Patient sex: M
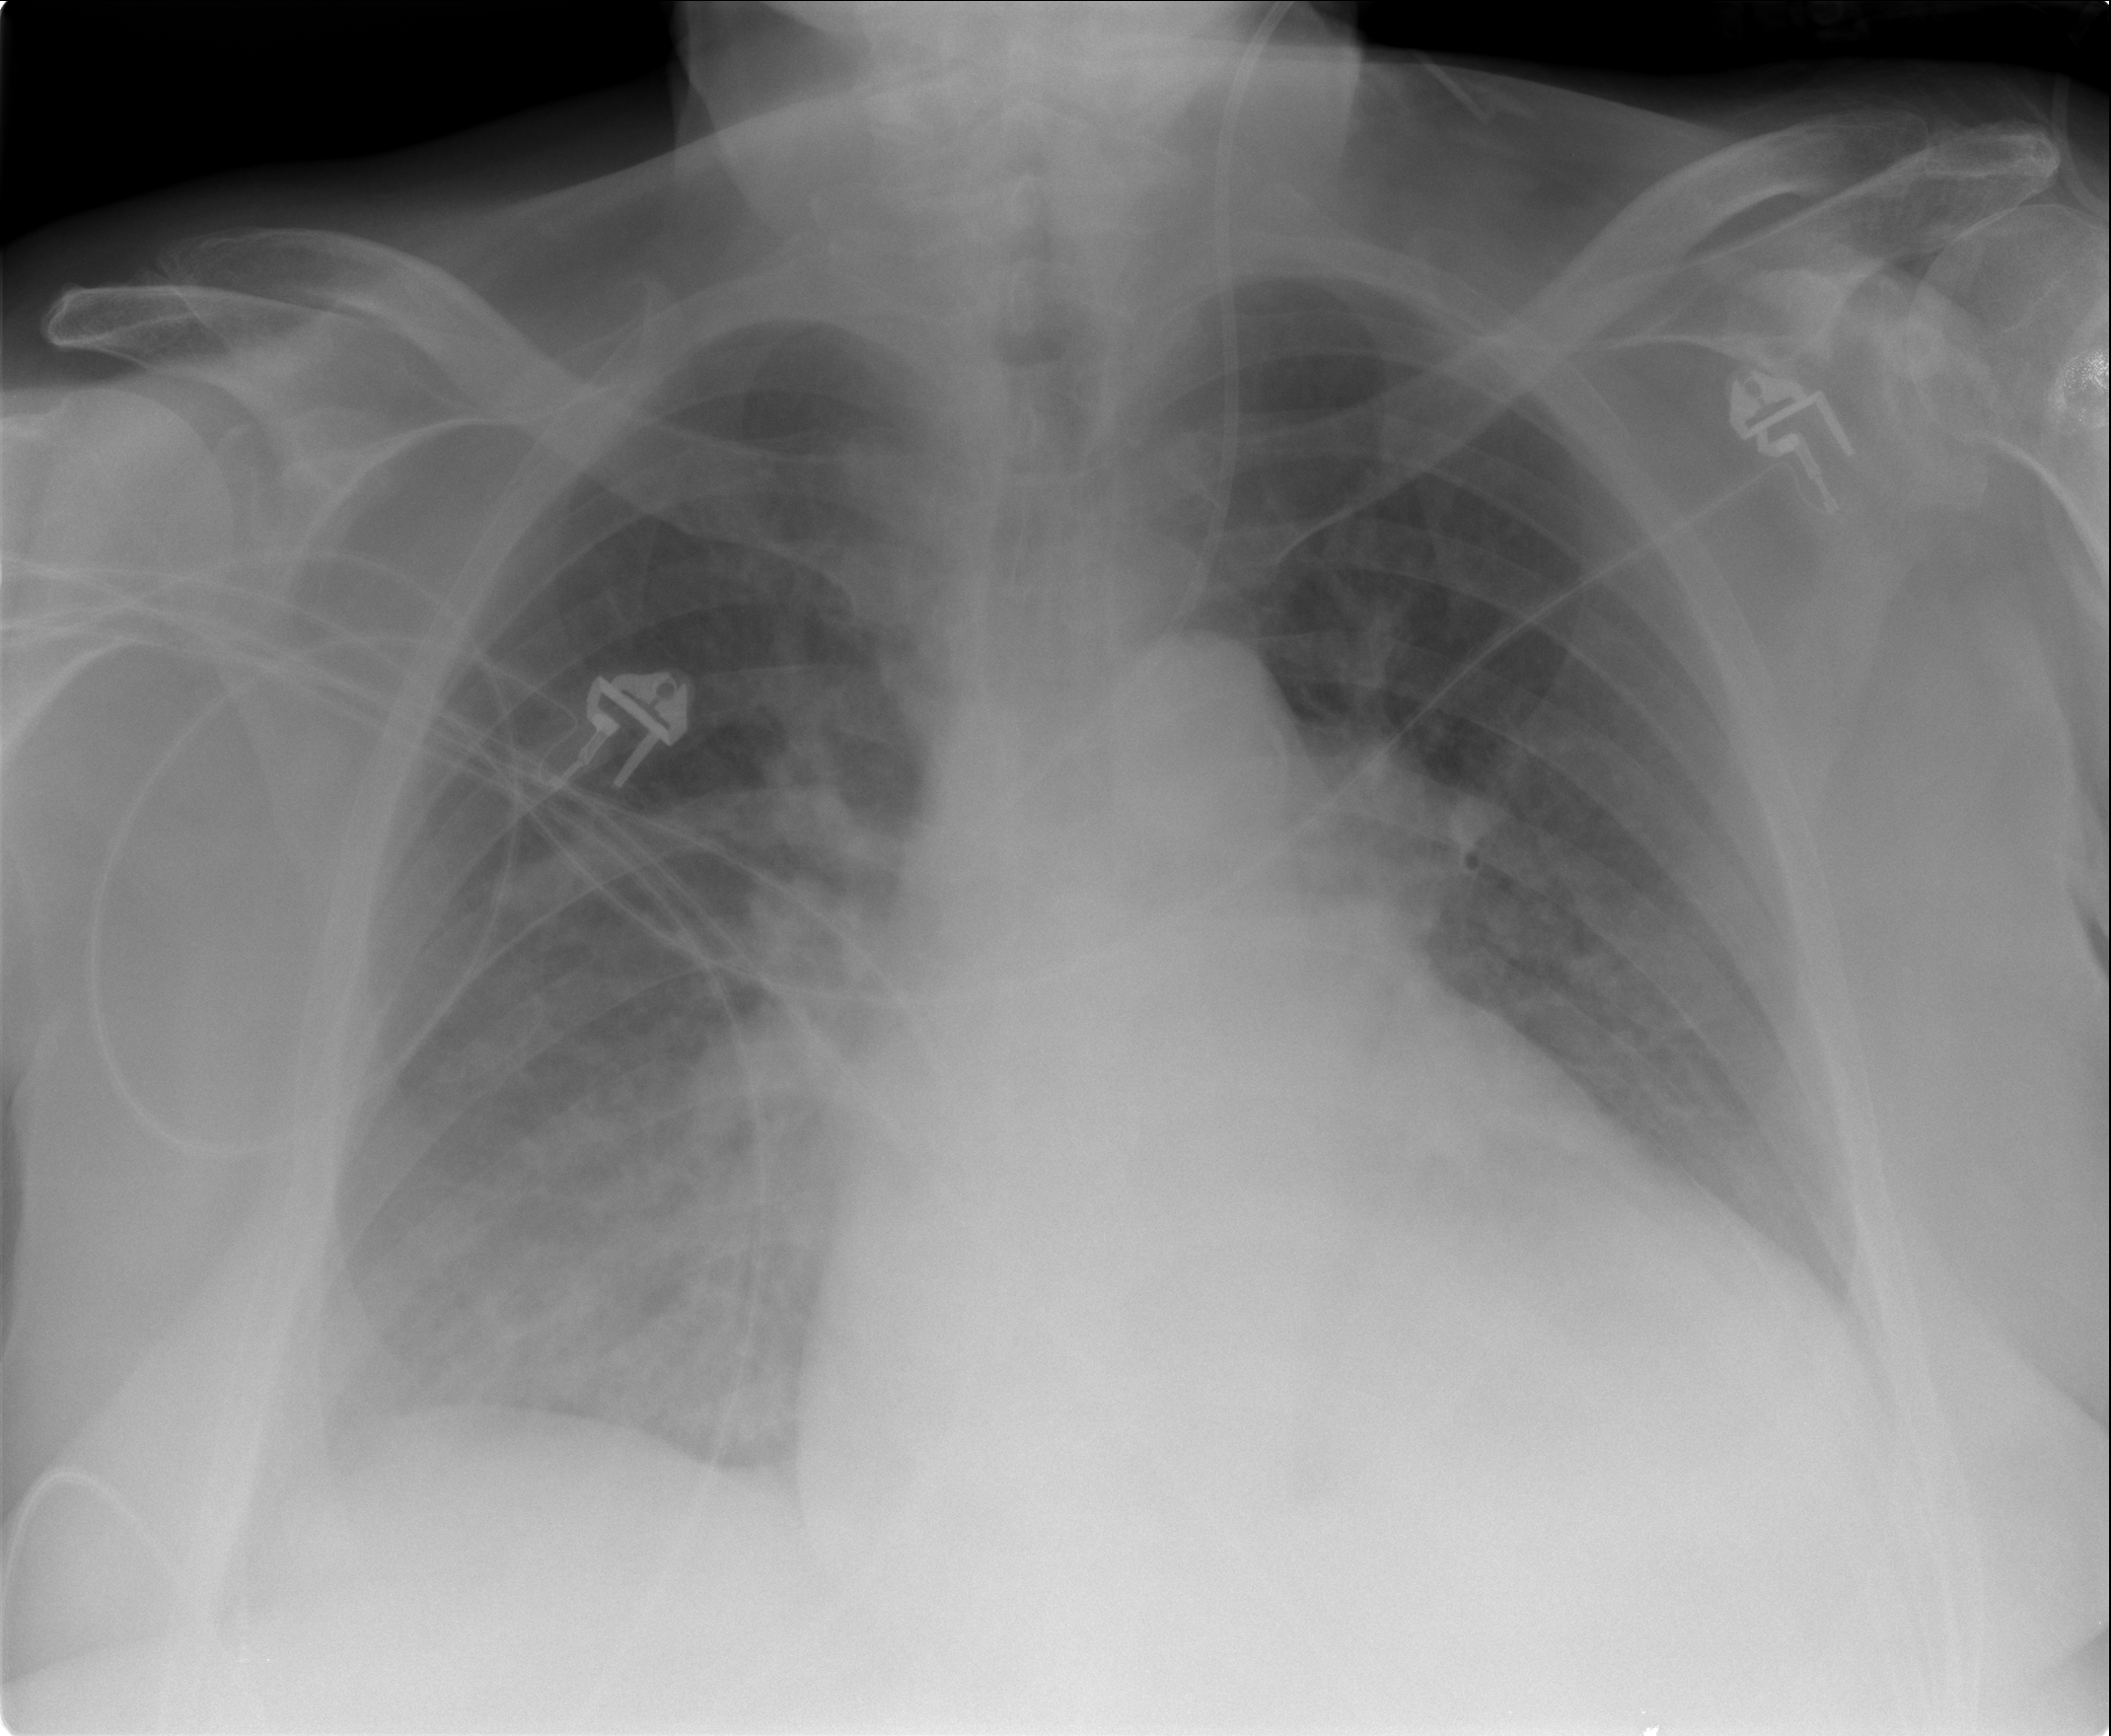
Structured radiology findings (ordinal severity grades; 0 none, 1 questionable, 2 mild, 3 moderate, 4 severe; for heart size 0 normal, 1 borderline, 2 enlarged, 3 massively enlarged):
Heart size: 2
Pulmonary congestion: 2
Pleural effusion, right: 2
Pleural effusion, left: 2
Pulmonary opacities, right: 2
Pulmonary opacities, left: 0
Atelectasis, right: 0
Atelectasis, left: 0